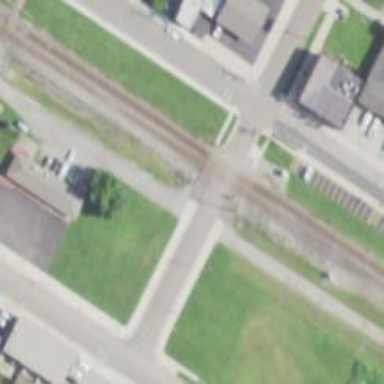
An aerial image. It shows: Level crossing along the railway.